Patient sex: M
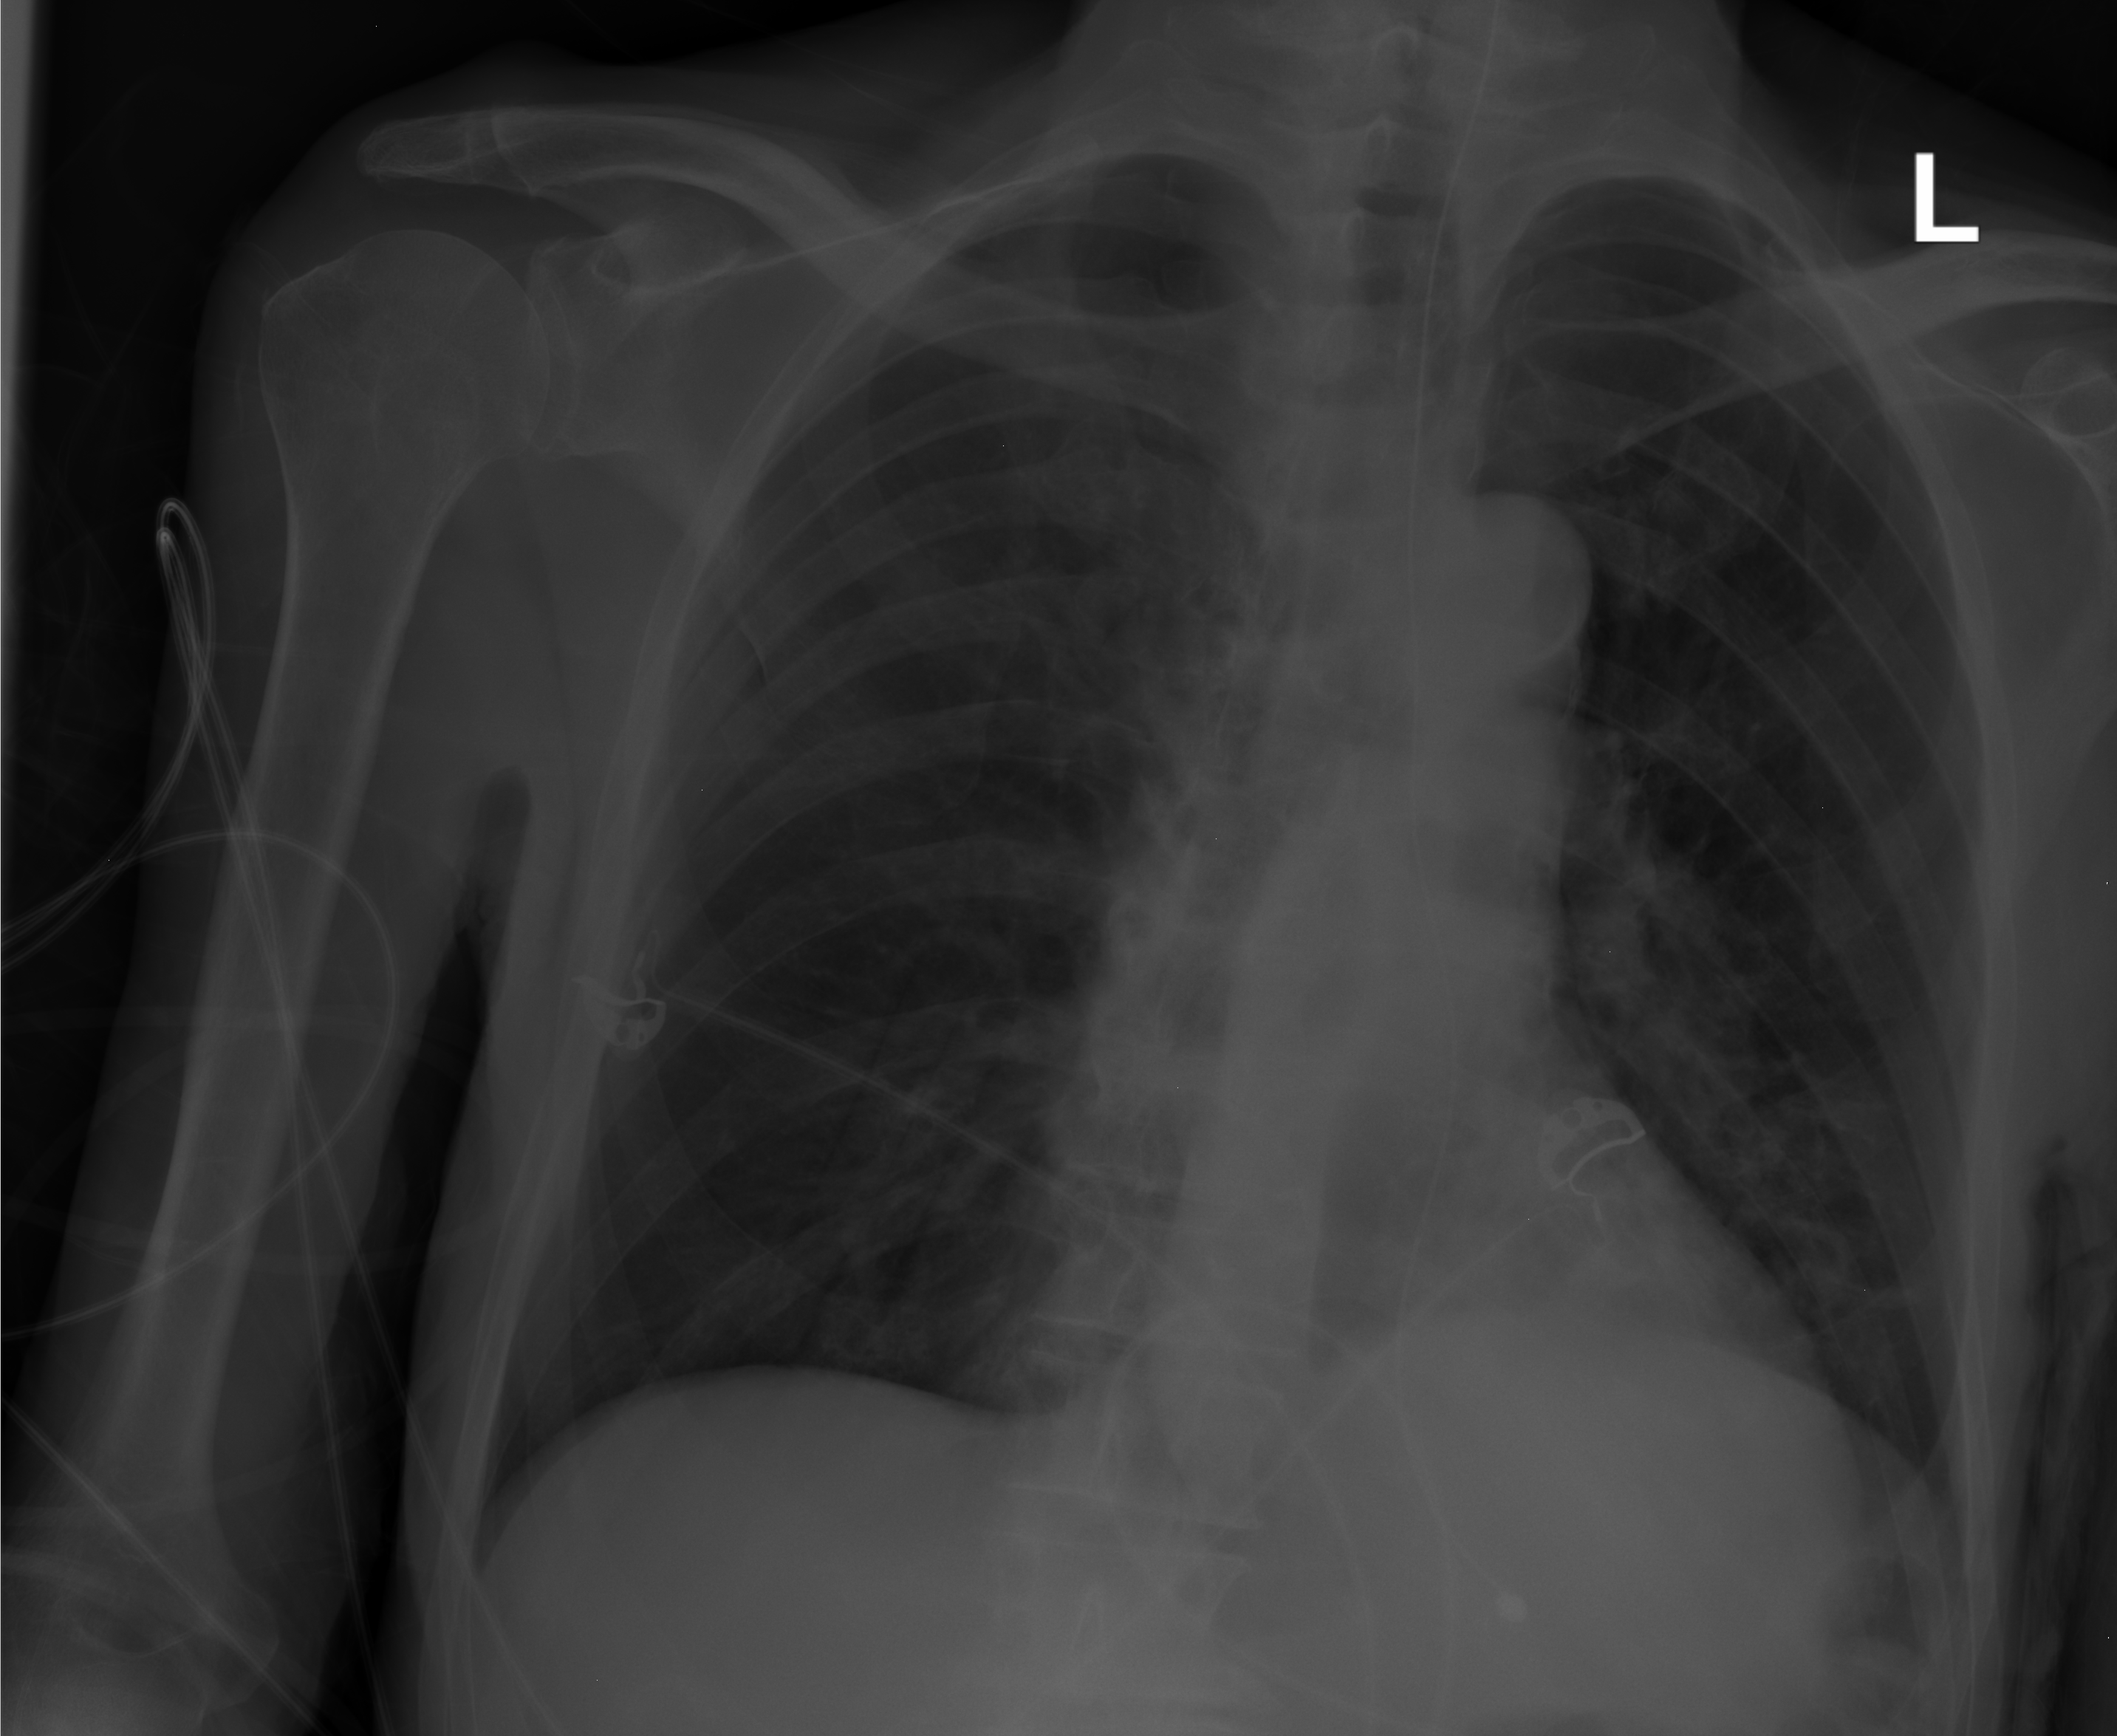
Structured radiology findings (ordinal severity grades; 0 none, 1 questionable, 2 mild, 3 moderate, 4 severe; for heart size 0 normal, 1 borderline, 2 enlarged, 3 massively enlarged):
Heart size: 0
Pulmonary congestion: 0
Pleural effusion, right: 0
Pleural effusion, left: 0
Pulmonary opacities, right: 1
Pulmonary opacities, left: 2
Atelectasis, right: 0
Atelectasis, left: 0